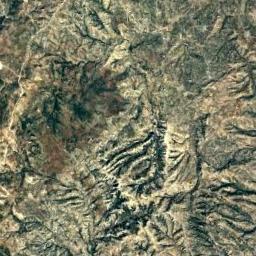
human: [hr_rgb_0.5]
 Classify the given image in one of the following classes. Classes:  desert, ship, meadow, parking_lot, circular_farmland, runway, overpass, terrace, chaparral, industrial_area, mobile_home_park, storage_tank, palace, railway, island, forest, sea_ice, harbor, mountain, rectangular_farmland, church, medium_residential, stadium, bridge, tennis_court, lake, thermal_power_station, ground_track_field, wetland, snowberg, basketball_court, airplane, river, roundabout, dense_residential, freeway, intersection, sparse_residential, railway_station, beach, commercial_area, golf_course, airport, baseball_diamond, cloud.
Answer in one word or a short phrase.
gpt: mountain